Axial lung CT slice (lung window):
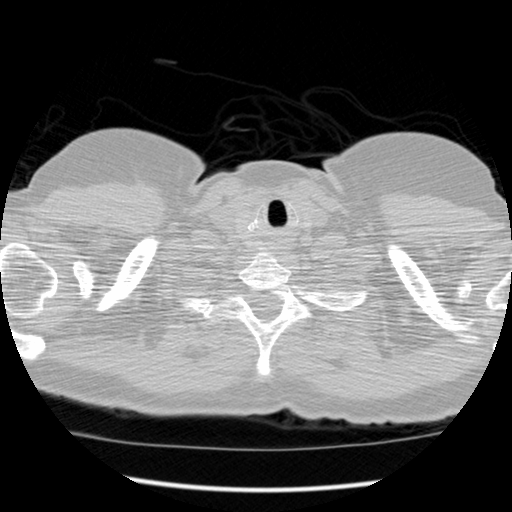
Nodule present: no